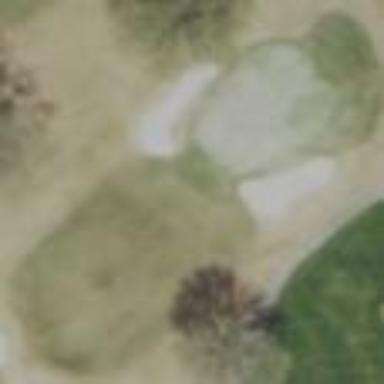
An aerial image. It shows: Golf fairway surrounded by grass.